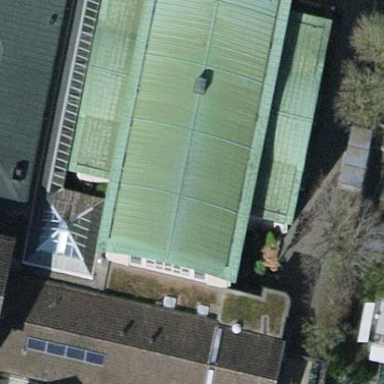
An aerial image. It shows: Church which is place of worship.